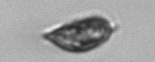
Label: Prorocentrum_triestinum